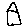
Label: house